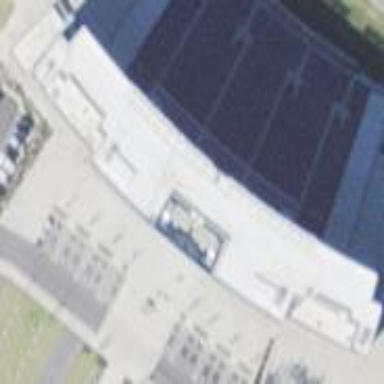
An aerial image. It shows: Stadium.